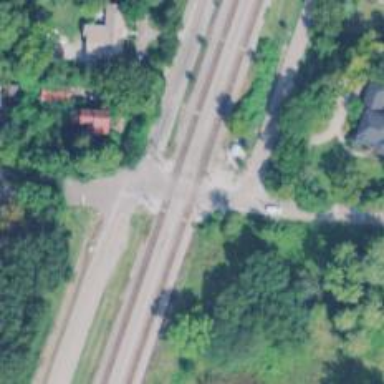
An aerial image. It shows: Level crossing with lights at the railway.